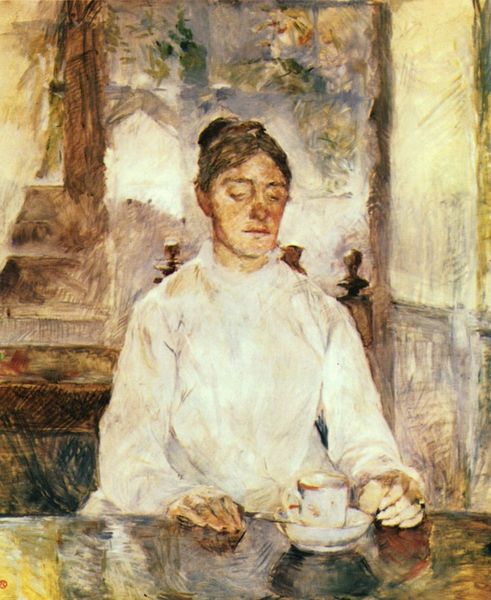
Titel: Die Mutter des Künstlers, Gräfin Adèle de Toulouse-Lautrec beim Frühstück
Künstler: Henri de Toulouse-Lautrec
Standort: Albi
Institution: Musée Toulouse-Lautrec
Schlagwörter: baum, blau, blätter, gemälde, hand, kopf, weiß, bäume, cezanne, gelb, grün, sitzen, braun, cafe, fenster, finger, frau, frisur, hell, hintergrund, holz, kleid, nase, stuhl, tisch, tür, zimmer, blick, alt, hemd, trinken, wand, augen, bluse, gesicht, kleidung, knoten, trauer, bildnis, hände, portrait, spiegel, vorhang, ast, morgen, spiegelung, haare, traurig, garten, dutt, kommode, lehne, mauer, bank, treppe, löffel, kaffee, zopf, brauen, stuhllehne, tasse, stufen, tee, nachdenklich, gedanken, ring, geschlossen, fingerring, untertasse, tischplatte, gedanke, entspannt, hunger, kaffe, alleine, verloren, hnd, dut, modersohn, augen geschlossen, depressionen, frau porträt impressionismus